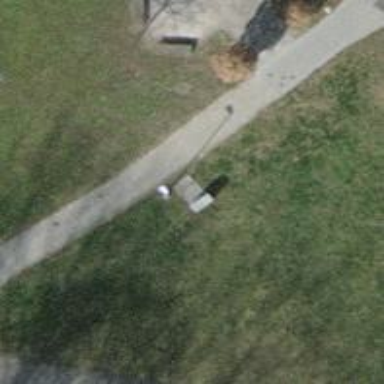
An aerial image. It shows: Street cabinet.